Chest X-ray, AP view. Patient: 46 years old, sex M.
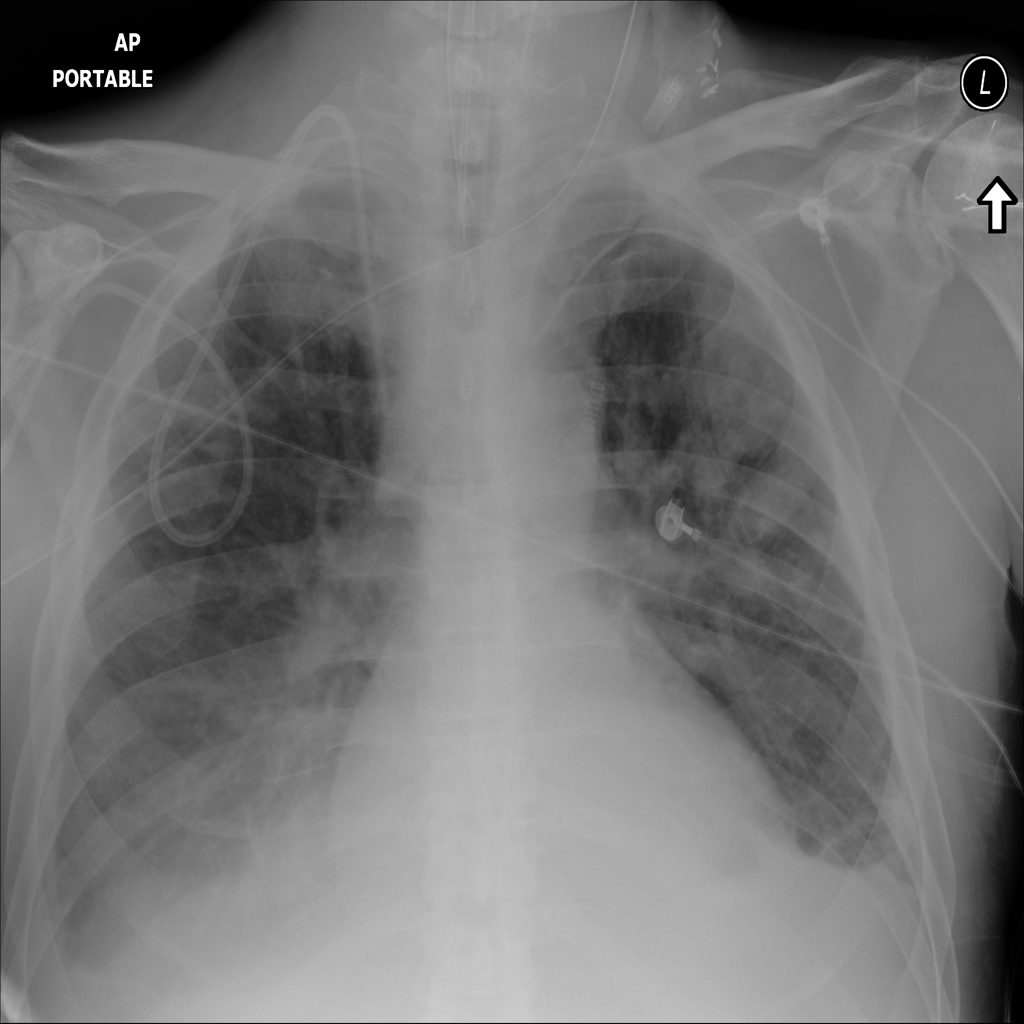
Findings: Consolidation